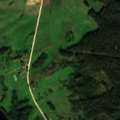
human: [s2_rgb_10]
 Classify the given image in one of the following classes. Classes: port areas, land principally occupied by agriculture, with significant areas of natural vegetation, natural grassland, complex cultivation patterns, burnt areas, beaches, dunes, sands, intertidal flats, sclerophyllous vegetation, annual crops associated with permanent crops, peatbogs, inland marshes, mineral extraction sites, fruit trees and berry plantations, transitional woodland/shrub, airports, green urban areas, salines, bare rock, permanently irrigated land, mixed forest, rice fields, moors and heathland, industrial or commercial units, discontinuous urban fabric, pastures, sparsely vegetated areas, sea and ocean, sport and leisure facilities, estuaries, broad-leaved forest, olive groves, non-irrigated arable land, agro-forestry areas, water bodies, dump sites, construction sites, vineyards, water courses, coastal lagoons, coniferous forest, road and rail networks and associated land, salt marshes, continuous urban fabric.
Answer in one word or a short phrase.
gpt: pastures, complex cultivation patterns, broad-leaved forest, mixed forest, water bodies